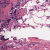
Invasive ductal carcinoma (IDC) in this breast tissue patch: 1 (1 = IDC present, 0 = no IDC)